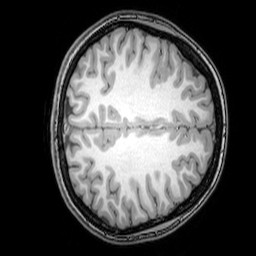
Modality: T1w
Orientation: axial
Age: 20
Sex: female
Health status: healthy
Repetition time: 0.081 s
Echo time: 0.037 s